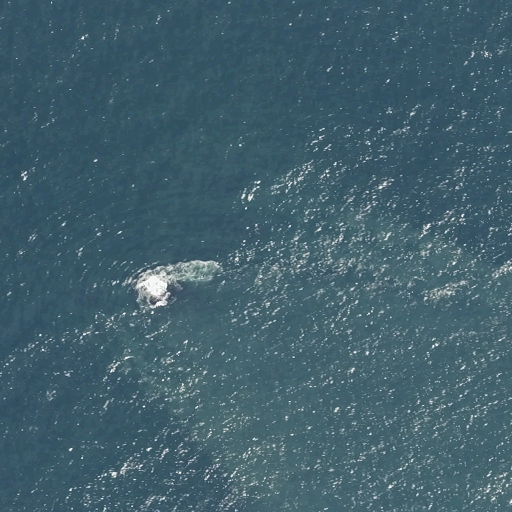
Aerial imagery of island in Maine named Seahorse Rock containing only open water